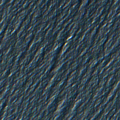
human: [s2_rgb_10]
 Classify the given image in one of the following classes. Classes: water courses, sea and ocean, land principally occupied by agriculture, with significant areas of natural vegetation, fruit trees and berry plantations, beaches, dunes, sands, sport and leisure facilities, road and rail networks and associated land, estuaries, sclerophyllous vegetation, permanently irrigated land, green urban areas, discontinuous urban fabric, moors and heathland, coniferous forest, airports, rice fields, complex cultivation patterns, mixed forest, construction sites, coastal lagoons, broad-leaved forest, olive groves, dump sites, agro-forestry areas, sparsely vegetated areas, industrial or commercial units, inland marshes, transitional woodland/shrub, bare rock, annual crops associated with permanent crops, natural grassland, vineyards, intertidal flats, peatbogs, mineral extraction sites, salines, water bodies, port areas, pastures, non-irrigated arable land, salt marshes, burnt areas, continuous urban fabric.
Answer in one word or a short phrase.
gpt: sea and ocean